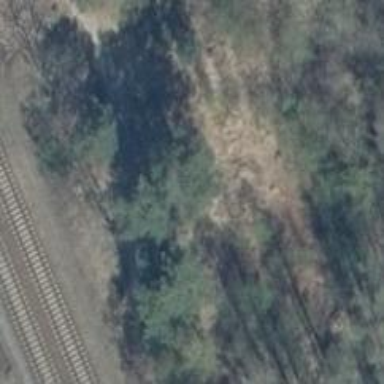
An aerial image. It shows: Compacted grade3 track.